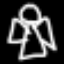
Label: angel